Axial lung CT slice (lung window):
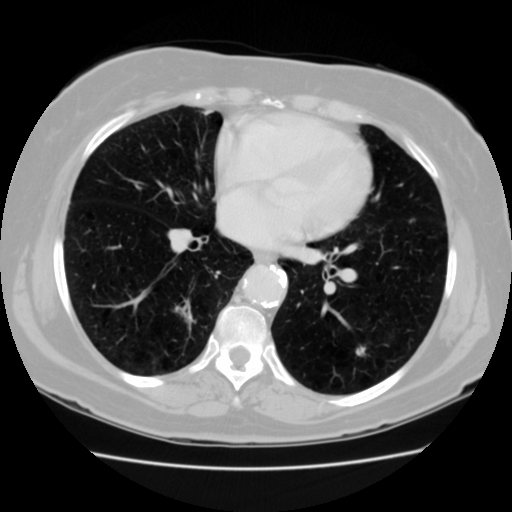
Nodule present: yes
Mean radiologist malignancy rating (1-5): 2